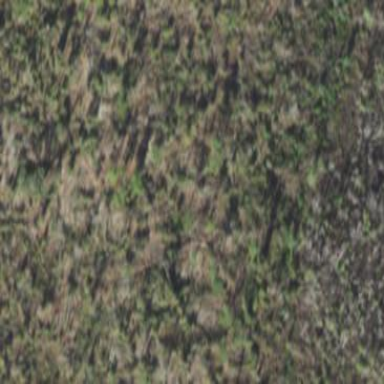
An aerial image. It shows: Mixed woodland with various types of leaves.